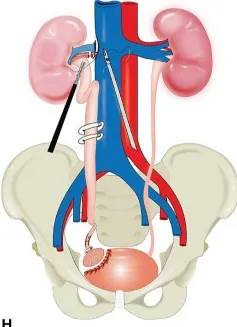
Schematic diagram of total intracorporeal laparoscopic kidney autotransplantation. (D, E) The right renal artery and vein were fully clamped and disconnected, respectively, and the right vena cava was sutured.
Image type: radiology (ct)